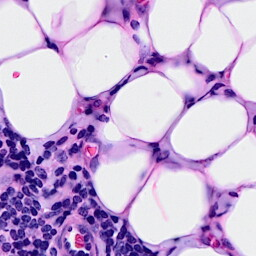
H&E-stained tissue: Breast